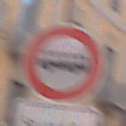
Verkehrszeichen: VerbotKraftomnibusse
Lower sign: ZeitangabenMitBeschraenkungAufWochentage8
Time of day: MorningAfternoon
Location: Outdoor (Urban)
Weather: PartlyCloudy
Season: NotSpecified
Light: Natural